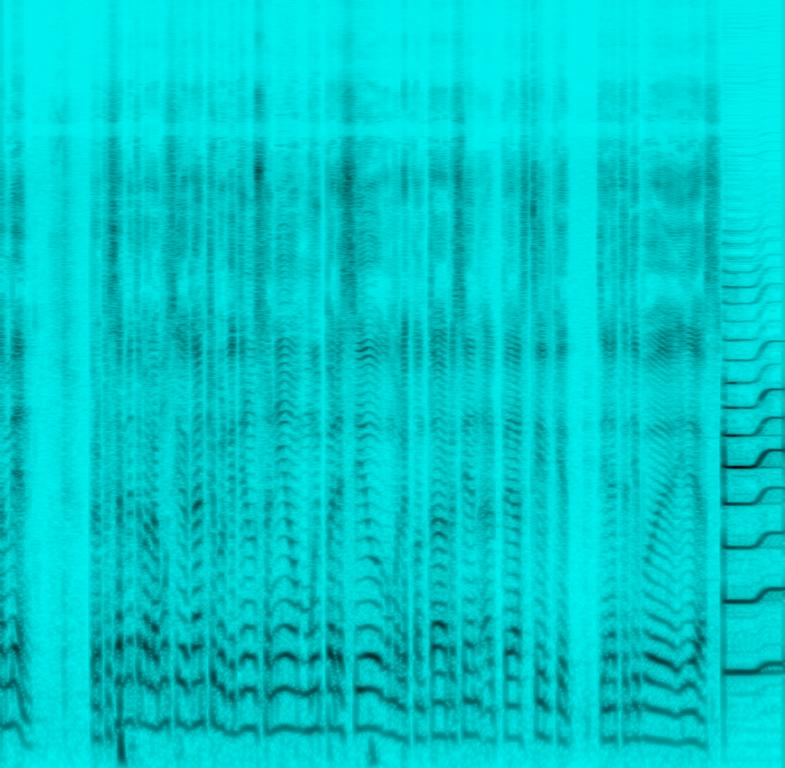
This music is instrumental. The tempo is medium with an electric guitar harmony. The music is a catchy riff with a male voice speaking in a foreign language. This clip is an electric guitar lesson/ tutorial.